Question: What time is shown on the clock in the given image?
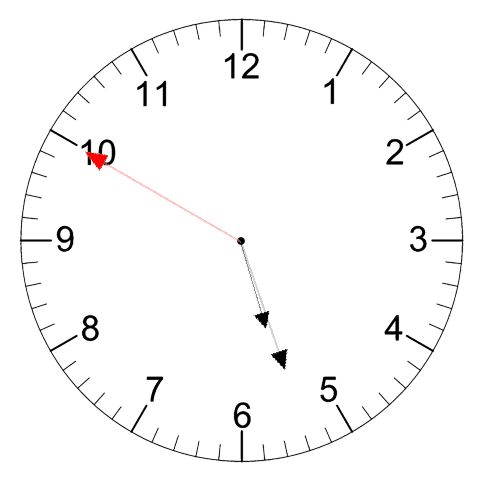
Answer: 05:26:50